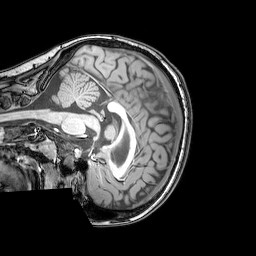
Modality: T1w
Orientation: sagittal
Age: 20
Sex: female
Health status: healthy
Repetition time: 0.081 s
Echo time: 0.037 s